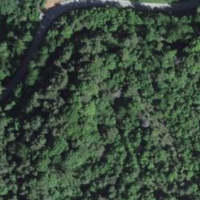
EUNIS habitat code: 43
Species observed at this site:
Acer campestre